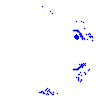
Particle: pion